Field crop: maize
Growth stage: 1
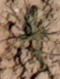
Species: lolium